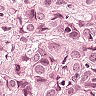
Metastatic tissue present: yes